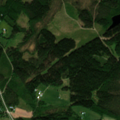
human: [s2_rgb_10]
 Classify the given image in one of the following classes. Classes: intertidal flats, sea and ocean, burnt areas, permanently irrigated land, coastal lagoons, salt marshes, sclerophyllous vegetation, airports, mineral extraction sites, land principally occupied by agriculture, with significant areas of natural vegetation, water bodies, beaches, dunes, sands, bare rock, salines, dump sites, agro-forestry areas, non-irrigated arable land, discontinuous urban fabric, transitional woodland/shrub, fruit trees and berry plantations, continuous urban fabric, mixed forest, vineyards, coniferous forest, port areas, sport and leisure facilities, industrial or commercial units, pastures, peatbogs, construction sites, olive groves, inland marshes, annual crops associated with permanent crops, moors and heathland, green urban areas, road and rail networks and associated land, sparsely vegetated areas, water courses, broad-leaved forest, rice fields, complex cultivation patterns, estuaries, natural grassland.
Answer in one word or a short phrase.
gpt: coniferous forest, transitional woodland/shrub